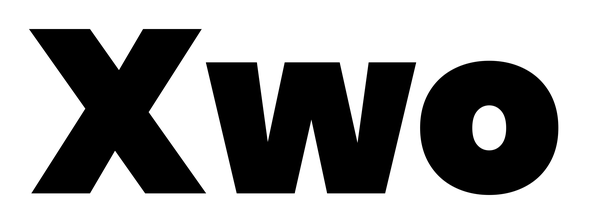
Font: Poppins-Black